Question: I have a requirement where i have to rotate the image and stack 3 images on top of each other .
'''
<RelativeLayout xmlns:android="http://schemas.android.com/apk/res/android"
xmlns:tools="http://schemas.android.com/tools"
android:layout_width="match_parent"
android:layout_height="match_parent"
android:paddingBottom="@dimen/activity_vertical_margin"
android:paddingLeft="@dimen/activity_horizontal_margin"
android:paddingRight="@dimen/activity_horizontal_margin"
android:paddingTop="@dimen/activity_vertical_margin"
android:id="@+id/rellay"
tools:context=".MainActivity" >
<com.example.stackableimages.ImageRotatedView
android:layout_width="100dp"
android:layout_height="100dp"
android:src="@drawable/square"
android:id="@+id/image" />
<com.example.stackableimages.ImageRotatedView2
android:layout_width="100dp"
android:layout_height="100dp"
android:src="@drawable/square2"
android:id="@+id/image1" />
</RelativeLayout>
'''
Note : it should be stacked in haphazard manner . That is each time the angle of rotation is different . The rotate animation is not the solution . I used relative layout with three imageviews . Do i need to create custom view and override the onDraw method
View.setRotation helps to achieve this but it is available after api 11 . My app should be compatible from api 7 .
How do i achieve this in android. Using the above code i am able to see only single image even though i have used relative layout ?
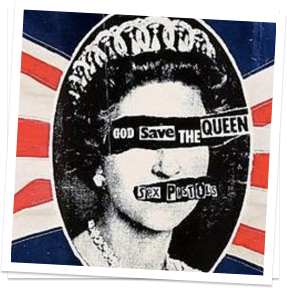
Answer: Custom view:
'''
public class MyImageView extends ImageView{
private int mHeight;
private int mWidth;
private float mRotate;
public MyImageView(Context context) {
super(context);
initRotate();
}
public MyImageView(Context context, AttributeSet attrs) {
super(context, attrs);
initRotate();
}
private void initRotate(){
mRotate = (new Random().nextFloat() - 0.5f) * 30;
}
@Override
protected void onLayout(boolean changed, int left, int top, int right, int bottom) {
super.onLayout(changed, left, top, right, bottom);
mWidth = bottom - top;
mHeight = right - left;
}
@Override
protected void onDraw(Canvas canvas) {
int borderWidth = 2;
canvas.save();
canvas.rotate(mRotate, mWidth / 2, mHeight / 2);
Paint paint = new Paint();
paint.setAntiAlias(true);
paint.setColor(0xffffffff);
canvas.drawRect(getPaddingLeft() - borderWidth, getPaddingTop() - borderWidth, mWidth - (getPaddingRight() - borderWidth), mHeight - (getPaddingBottom() - borderWidth), paint);
super.onDraw(canvas);
canvas.restore();
}
}
'''
And layout:
'''
<LinearLayout xmlns:android="http://schemas.android.com/apk/res/android"
android:orientation="vertical"
android:layout_width="fill_parent"
android:layout_height="fill_parent"
>
<TextView
android:layout_width="fill_parent"
android:layout_height="wrap_content"
android:text="Hello World, MyActivity"
/>
<FrameLayout
android:layout_width="wrap_content"
android:layout_height="wrap_content"
android:layout_gravity="center"
android:padding="30dp">
<com.capitan.TestRotation.MyImageView
android:id="@+id/image_view1"
android:layout_width="wrap_content"
android:layout_height="wrap_content"
android:src="@drawable/your_drawable"
android:padding="10dp"/>
<com.capitan.TestRotation.MyImageView
android:id="@+id/image_view2"
android:layout_width="wrap_content"
android:layout_height="wrap_content"
android:src="@drawable/your_drawable"
android:padding="10dp"/>
<com.capitan.TestRotation.MyImageView
android:id="@+id/image_view3"
android:layout_width="wrap_content"
android:layout_height="wrap_content"
android:src="@drawable/your_drawable"
android:padding="10dp"/>
</FrameLayout>
</LinearLayout>
'''
Paddings are required in ImageViews. If you forget to add them, your pictures would be clipped.